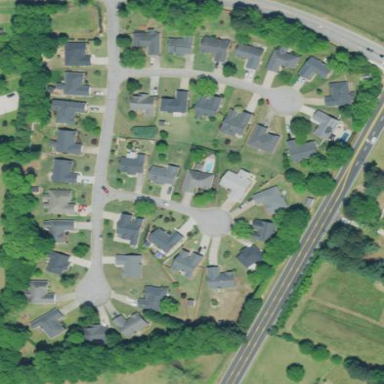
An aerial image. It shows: Residential neighbourhood.